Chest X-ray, AP view. Patient: 56 years old, sex M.
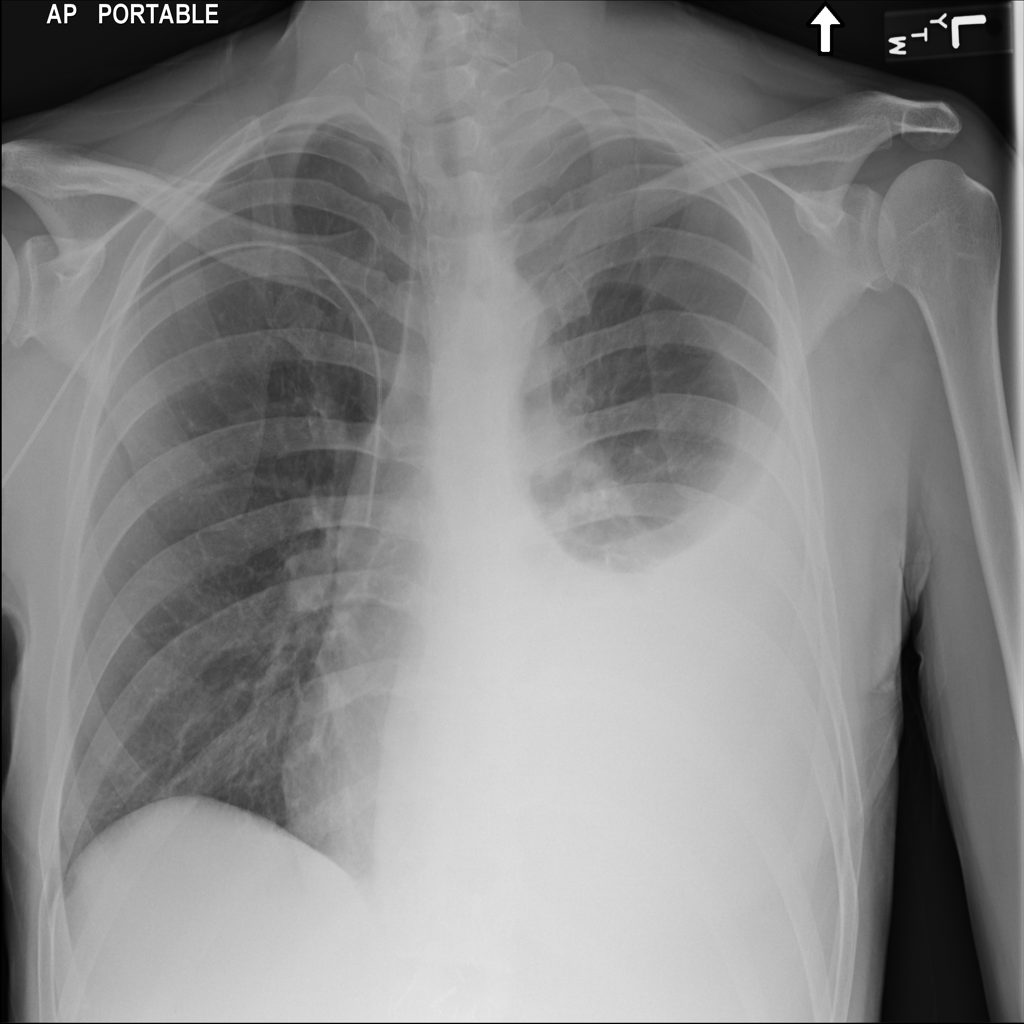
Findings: Effusion